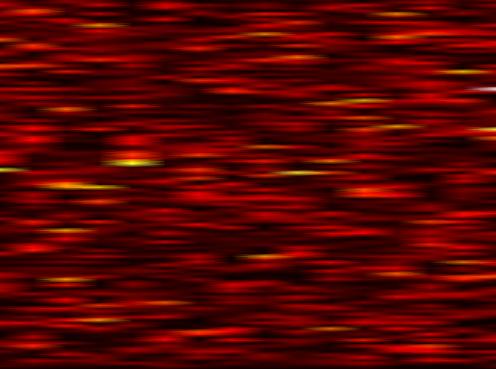
Label: UFMC